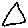
Label: triangle